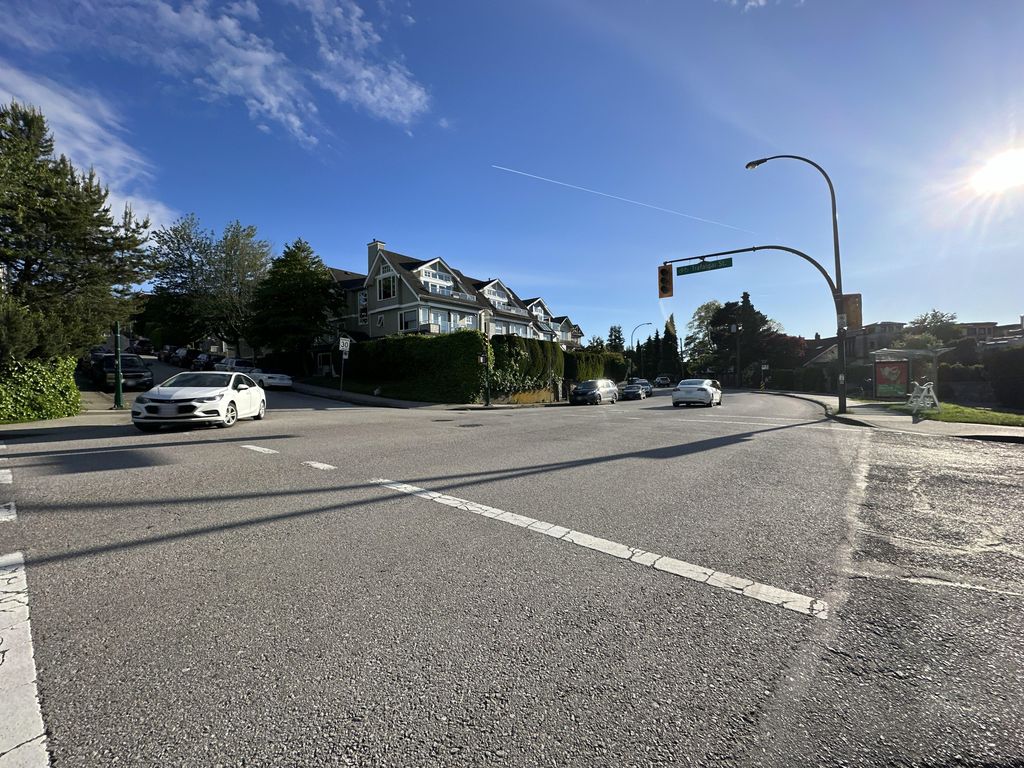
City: vancouver